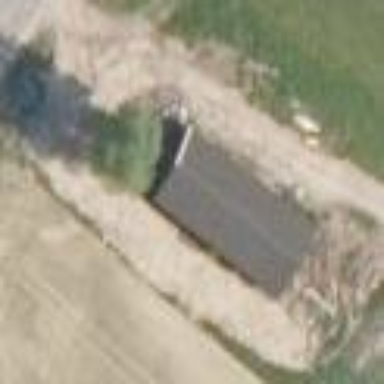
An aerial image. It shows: Farmyard area.